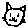
Label: cat